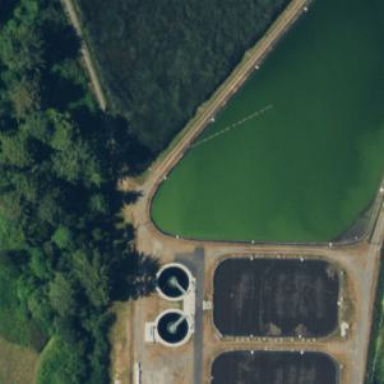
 classified as sewage reservoir in its type."